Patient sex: M
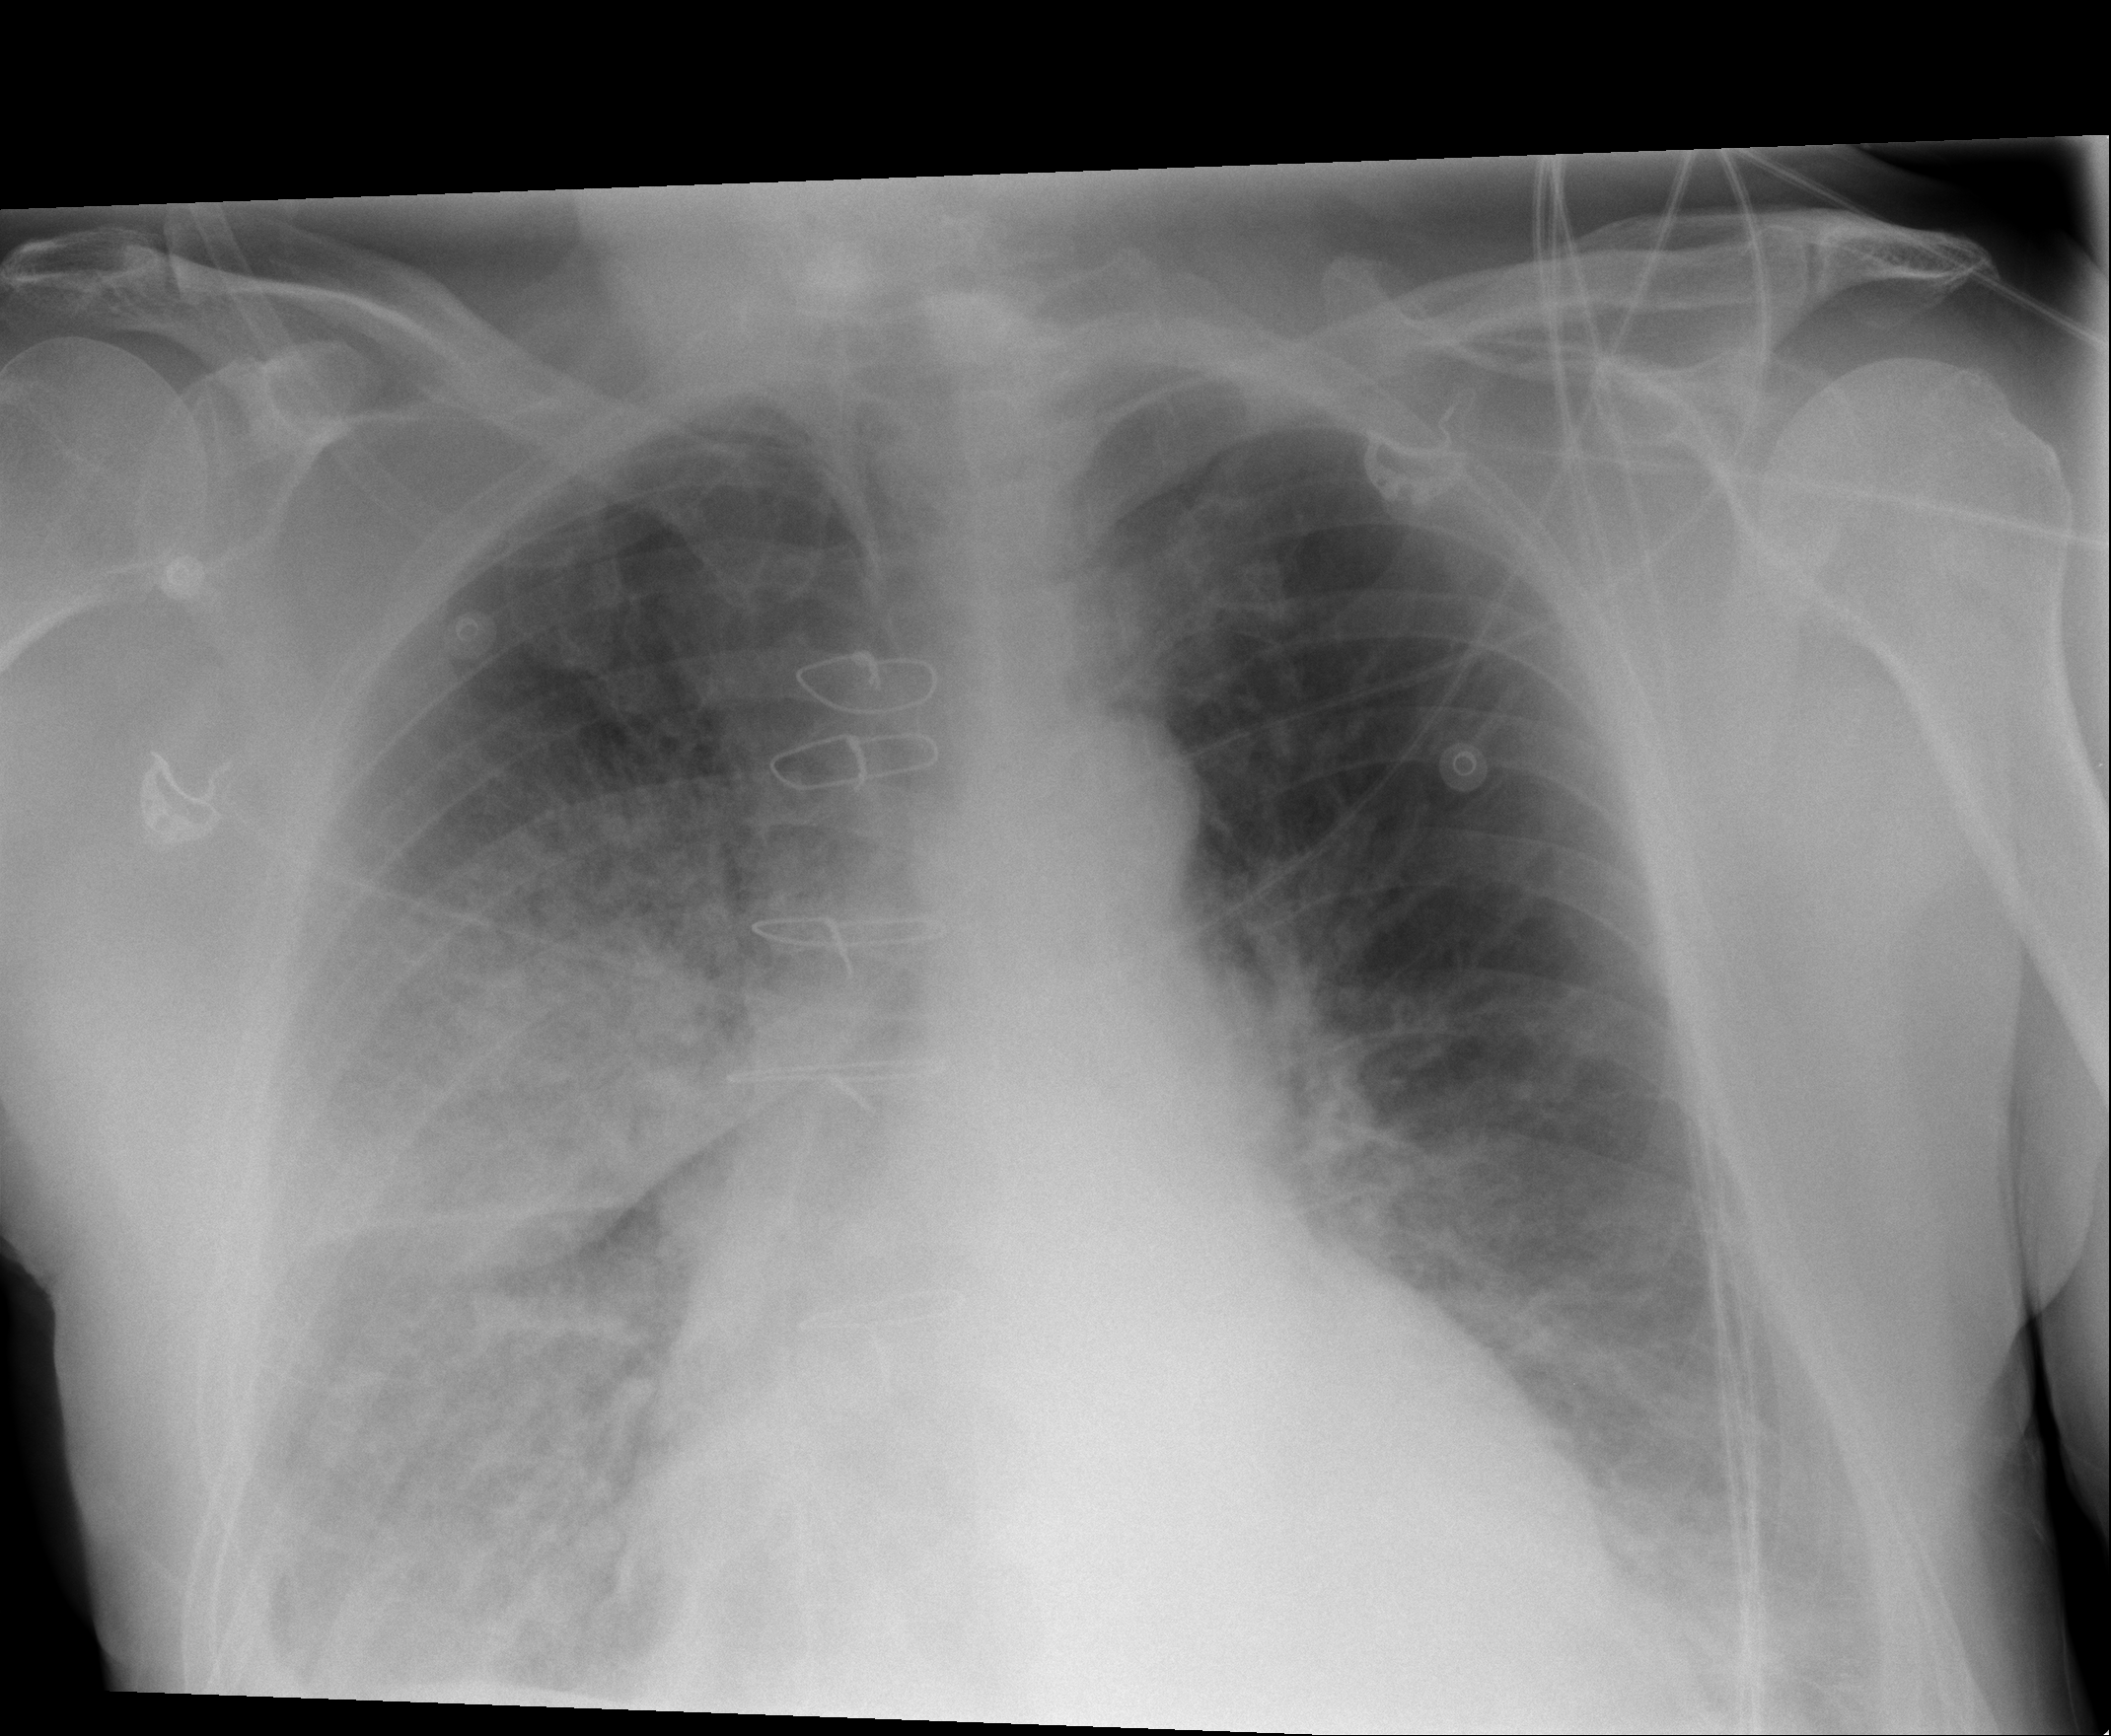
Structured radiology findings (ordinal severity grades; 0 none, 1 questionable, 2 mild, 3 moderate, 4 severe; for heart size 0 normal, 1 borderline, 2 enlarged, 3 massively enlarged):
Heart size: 0
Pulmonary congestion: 1
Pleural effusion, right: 0
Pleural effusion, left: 0
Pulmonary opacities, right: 2
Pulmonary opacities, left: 0
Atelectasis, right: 2
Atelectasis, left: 0